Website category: auto
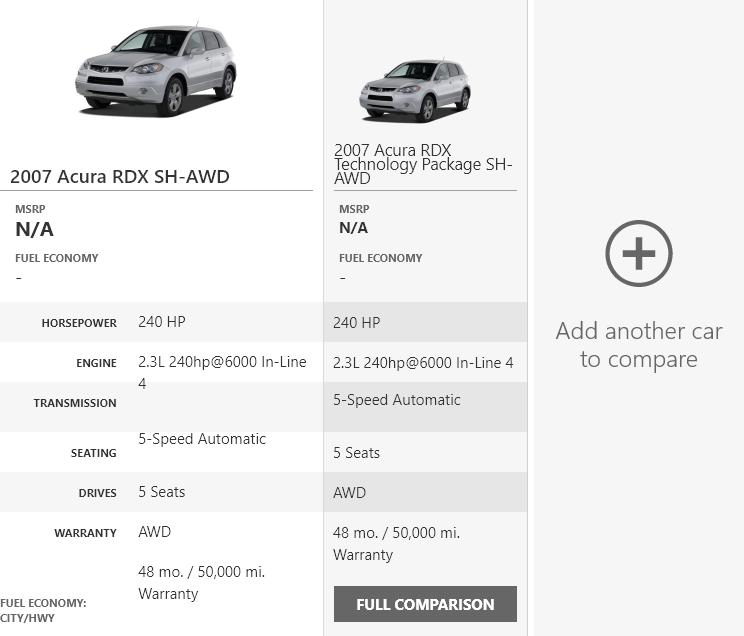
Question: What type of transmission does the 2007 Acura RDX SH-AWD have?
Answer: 5-Speed Automatic

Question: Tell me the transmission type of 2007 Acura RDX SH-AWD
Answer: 5-Speed Automatic

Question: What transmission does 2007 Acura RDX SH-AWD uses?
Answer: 5-Speed Automatic

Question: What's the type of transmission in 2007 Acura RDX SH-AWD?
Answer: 5-Speed Automatic

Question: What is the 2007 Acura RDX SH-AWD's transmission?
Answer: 5-Speed Automatic

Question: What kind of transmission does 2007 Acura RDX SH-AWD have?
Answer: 5-Speed Automatic

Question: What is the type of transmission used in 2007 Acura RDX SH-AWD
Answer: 5-Speed Automatic

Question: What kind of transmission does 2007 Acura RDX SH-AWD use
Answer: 5-Speed Automatic

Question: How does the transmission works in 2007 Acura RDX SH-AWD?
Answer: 5-Speed Automatic

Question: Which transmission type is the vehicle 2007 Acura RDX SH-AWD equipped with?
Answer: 5-Speed Automatic

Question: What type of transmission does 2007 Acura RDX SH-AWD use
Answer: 5-Speed Automatic

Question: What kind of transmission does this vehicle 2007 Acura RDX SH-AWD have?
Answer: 5-Speed Automatic

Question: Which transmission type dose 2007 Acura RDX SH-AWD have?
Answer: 5-Speed Automatic

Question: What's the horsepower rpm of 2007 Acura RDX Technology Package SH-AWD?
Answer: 240 HP

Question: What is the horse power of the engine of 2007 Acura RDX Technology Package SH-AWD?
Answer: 240 HP

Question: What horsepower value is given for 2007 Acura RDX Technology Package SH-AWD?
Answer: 240 HP

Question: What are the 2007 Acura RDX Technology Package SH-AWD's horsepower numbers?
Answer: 240 HP

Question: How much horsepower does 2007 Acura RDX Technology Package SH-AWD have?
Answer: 240 HP

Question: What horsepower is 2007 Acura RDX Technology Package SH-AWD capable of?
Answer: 240 HP

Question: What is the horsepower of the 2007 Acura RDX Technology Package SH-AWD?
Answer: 240 HP

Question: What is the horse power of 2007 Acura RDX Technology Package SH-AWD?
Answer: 240 HP

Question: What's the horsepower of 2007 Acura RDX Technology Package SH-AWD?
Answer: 240 HP

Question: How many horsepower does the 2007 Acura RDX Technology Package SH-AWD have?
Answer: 240 HP

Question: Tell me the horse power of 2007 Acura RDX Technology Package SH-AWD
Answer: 240 HP

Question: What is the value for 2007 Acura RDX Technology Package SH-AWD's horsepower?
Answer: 240 HP

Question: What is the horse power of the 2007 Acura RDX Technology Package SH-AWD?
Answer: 240 HP

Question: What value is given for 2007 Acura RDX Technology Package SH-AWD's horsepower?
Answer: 240 HP

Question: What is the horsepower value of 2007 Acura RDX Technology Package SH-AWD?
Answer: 240 HP

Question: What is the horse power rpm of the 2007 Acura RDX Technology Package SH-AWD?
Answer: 240 HP

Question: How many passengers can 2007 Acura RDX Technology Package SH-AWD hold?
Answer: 5 Seats

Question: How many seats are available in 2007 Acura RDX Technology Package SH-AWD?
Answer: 5 Seats

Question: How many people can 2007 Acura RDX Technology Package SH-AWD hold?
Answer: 5 Seats

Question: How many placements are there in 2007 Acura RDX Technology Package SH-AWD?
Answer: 5 Seats

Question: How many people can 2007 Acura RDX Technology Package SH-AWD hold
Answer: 5 Seats

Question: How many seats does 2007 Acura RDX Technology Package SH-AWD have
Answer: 5 Seats

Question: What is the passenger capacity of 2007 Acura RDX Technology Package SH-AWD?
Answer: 5 Seats

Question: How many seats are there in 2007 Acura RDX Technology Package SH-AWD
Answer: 5 Seats

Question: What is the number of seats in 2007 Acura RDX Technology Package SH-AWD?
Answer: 5 Seats

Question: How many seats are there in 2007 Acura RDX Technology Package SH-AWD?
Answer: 5 Seats

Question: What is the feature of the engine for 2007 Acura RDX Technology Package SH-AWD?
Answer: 2.3L 240hp@6000 In-Line 4

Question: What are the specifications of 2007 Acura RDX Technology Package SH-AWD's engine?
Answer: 2.3L 240hp@6000 In-Line 4

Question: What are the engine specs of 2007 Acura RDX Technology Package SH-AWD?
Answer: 2.3L 240hp@6000 In-Line 4

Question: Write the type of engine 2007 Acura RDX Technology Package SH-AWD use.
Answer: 2.3L 240hp@6000 In-Line 4

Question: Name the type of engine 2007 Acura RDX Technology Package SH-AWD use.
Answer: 2.3L 240hp@6000 In-Line 4

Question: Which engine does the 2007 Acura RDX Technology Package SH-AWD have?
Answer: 2.3L 240hp@6000 In-Line 4

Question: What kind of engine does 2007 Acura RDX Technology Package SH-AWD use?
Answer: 2.3L 240hp@6000 In-Line 4

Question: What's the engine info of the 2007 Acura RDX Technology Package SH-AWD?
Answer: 2.3L 240hp@6000 In-Line 4

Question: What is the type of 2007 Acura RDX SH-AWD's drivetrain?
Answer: AWD

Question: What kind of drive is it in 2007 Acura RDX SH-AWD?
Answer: AWD

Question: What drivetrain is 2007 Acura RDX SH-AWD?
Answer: AWD

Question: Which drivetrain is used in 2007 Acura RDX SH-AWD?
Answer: AWD

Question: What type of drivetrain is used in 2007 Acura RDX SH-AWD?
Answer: AWD

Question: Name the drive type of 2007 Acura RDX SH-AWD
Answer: AWD

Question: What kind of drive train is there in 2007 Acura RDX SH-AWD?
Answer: AWD

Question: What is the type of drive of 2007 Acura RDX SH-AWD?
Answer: AWD

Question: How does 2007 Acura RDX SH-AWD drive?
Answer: AWD

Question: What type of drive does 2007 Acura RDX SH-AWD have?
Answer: AWD

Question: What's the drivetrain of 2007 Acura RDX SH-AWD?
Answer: AWD

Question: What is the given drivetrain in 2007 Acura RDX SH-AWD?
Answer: AWD

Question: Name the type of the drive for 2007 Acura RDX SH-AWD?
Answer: AWD

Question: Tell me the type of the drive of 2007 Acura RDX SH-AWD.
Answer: AWD

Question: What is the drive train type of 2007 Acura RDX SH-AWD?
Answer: AWD

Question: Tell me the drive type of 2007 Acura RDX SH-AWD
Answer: AWD

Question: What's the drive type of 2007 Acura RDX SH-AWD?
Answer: AWD